Question: Look at the below picture I want to count value of last column (cnt) I am using repeater control.
'''
if (last column (cnt) is greater than 5> )
{
response.write ("6");
}
'''

'''
SELECT id, category, ( SELECT COUNT(id) FROM entry_table WHERE category.id = entry_table.Cat_id) as cnt FROM category
'''
'''
<asp:Repeater ID="CloudTags" runat="server" OnItemDataBound="CloudTags_ItemDataBound">
<ItemTemplate>
<asp:HyperLink ID="HyperLink9" runat="server">
<%#DataBinder.Eval(Container,"DataItem.Category")%>
(<%#DataBinder.Eval(Container,"DataItem.cnt")%>)
</asp:HyperLink>
</ItemTemplate>
</asp:Repeater>
'''
:
'''
protected void CloudTags_ItemDataBound(object sender, RepeaterItemEventArgs e)
{
}
'''
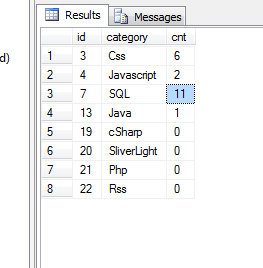
Answer: You could do something like:
'''
protected void CloudTags_ItemDataBound(object sender, RepeaterItemEventArgs e)
{
var repeaterItem = e.Item;
// TODO you still have to check the type of the repeaterItem
var dataItem = (dynamic) repeaterItem.DataItem;
var cnt = dataItem.cnt;
if (cnt > 5)
{
var hyperLink = (HyperLink) repeaterItem.FindControl("HyperLink9");
hyperLink.CssClass = "TagSize2";
}
}
'''
or
'''
protected void CloudTags_ItemDataBound(object sender, RepeaterItemEventArgs e)
{
var repeaterItem = e.Item;
// TODO you still have to check the type of the repeaterItem
var dataItem = repeaterItem.DataItem;
var objCnt = DataBinder.Eval(dataItem, "cnt");
// TODO check the whole parsing/converting stuff ...
var stringCnt = objCnt.toString();
var cnt = int.Parse(stringCnt);
if (cnt > 5)
{
var hyperLink = (HyperLink) repeaterItem.FindControl("HyperLink9");
hyperLink.CssClass = "TagSize2";
}
}
'''
Anyway, I strongly suggest you to not use 'dynamic' or 'DataBinder.Eval' and rather cast the '.Data'-property to a strong type! Otherwise, this will cause some fancy runtime reflection and will have an impact on the performance!